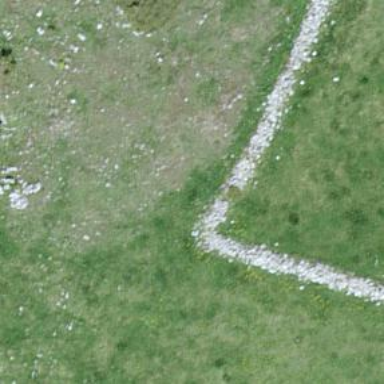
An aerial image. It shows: Dry stone wall barrier.